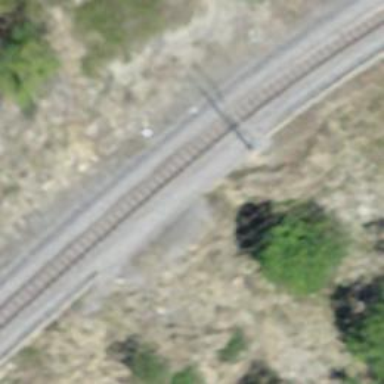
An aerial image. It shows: Catenary mast for power lines.